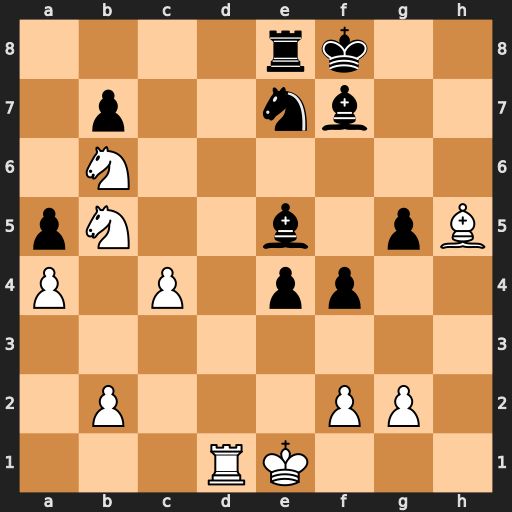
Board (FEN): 4rk2/1p2nb2/1N6/pN2b1pB/P1P1pp2/8/1P3PP1/3RK3
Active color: w
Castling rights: -
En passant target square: -
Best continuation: Nd7+ Kg7 Bxf7